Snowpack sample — Snodgrass Mountain, Crested Butte, Colorado (2/4/25, 12:06 PM MST)
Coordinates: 38.923, -106.968
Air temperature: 35 °F
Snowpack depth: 80 cm
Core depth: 80 cm
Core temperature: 32 °F
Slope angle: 14°, slope face: 78°
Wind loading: low
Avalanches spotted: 0
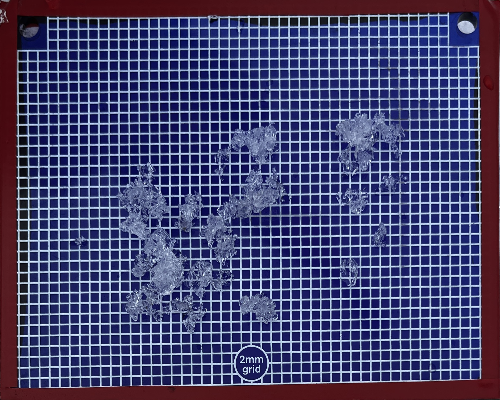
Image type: profile
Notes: No avalanches nearby, unusually warm weather for the last month reported by residents, Collected 25 yards from treeline